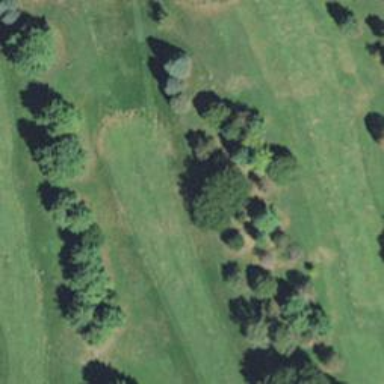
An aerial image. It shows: Golf hole.